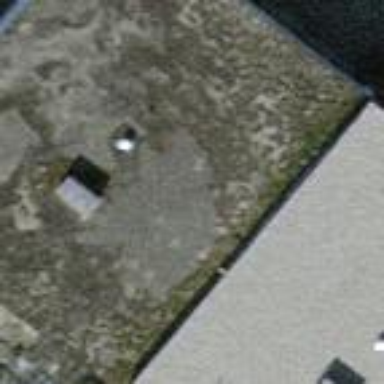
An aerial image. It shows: Terrace building.